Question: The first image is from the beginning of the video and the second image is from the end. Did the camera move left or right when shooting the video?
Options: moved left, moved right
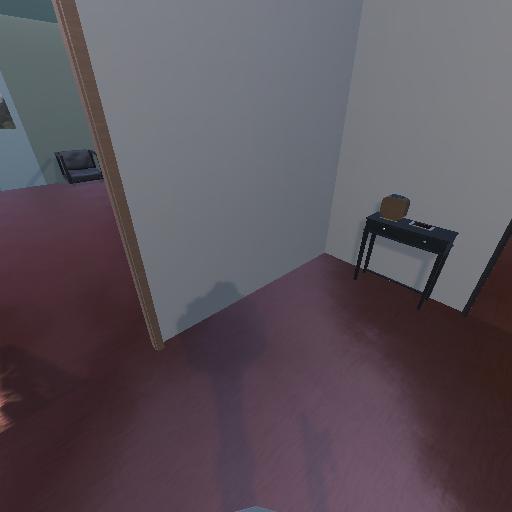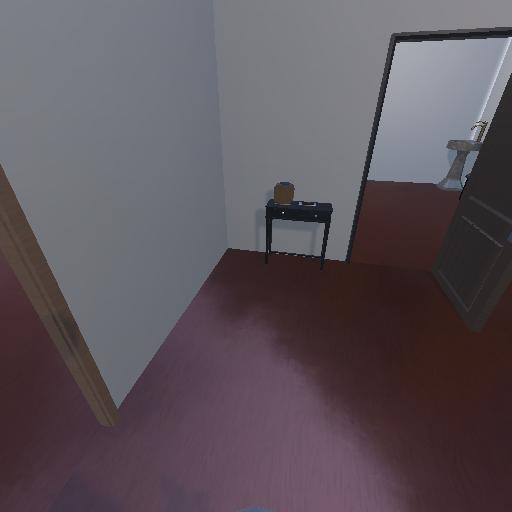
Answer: moved left